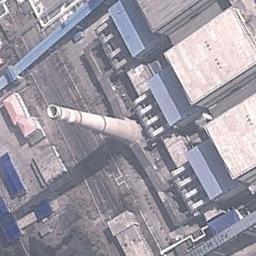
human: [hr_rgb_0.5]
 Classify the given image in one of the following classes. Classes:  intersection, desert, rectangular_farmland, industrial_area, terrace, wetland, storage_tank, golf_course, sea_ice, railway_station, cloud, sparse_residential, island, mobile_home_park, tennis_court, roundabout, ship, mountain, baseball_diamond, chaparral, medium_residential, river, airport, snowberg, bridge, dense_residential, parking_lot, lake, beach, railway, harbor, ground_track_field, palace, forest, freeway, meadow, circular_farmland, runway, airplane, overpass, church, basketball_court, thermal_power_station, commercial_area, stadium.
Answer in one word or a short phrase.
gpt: thermal_power_station